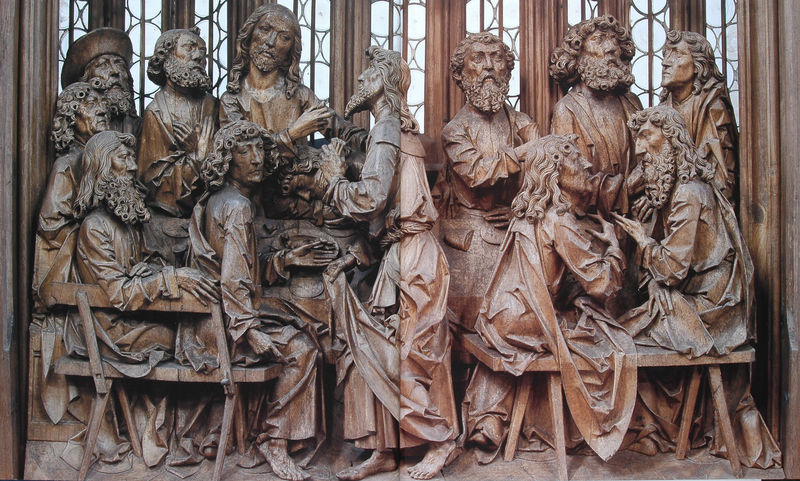
Titel: Heilig-Blut-Altar, Mittelschrein: Letztes Abendmahl
Künstler: Tilman Riemenschneider
Standort: Rothenburg ob der Tauber
Institution: St. Jakob
Schlagwörter: fuß, gruppe, mann, menschen, sitzen, braun, fenster, grau, haar, holz, hut, licht, männer, reden, szene, tisch, tische, gürtel, gespräch, masse, versammlung, alt, bart, bärte, gesichter, falten, johannes, schale, stehen, stein, teller, tot, gesten, rückenlehne, kirche, gewand, haare, kutte, gewänder, innen, gotik, locken, renaissance, skulptur, relief, füße, sitz, man, perspektive, kette, markt, bank, hocker, figuren, essen, spitz, brot, faltenwurf, plastik, dünn, foto, fotografie, barfuss, dom, plastisch, geschirr, mäntel, beten, münster, altar, bänke, schnitzerei, portal, skulpturen, plastiken, statuen, christus, jesus, leid, mittelalter, segnung, umhänge, heilige, abendmahl, holt, jünger, sitzbank, petrus, sakral, mittelalterlich, geschnitzt, schnitzen, zwölf, schnitzwerk, sorgen, nürnberg, elf, perspektivisch, spätgotik, schnitzaltar, schnitzkunst, statur, apostel, figurengruppe, zweifel, judas, abendmal, hit, letztes abendmahl, riemenschneider, jakobus, holzschnitzerei, eucharistie, tilman, tilmann, tillmann, lcoken, zwülf, das letzte abendmahl, langhaarig, letztes, biildnis, ank, abandmahl, reimenschneider, holzschnizerei, tillman, 12 apostel, das letzte mal